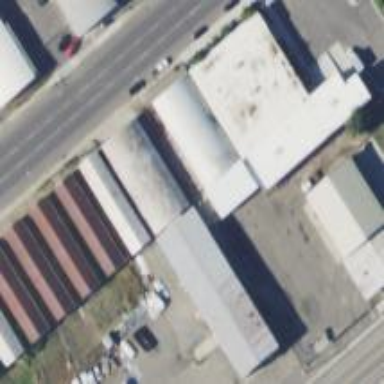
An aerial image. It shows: Retail building.